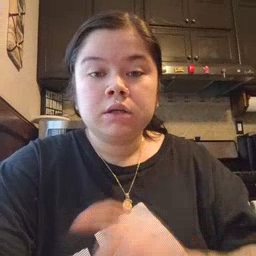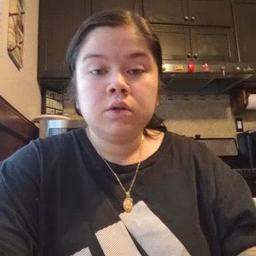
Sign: potty